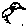
Label: bird